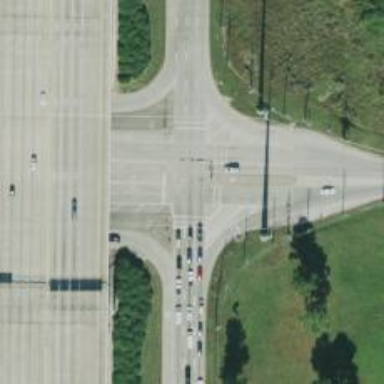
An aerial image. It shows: Secondary road with frontage road.